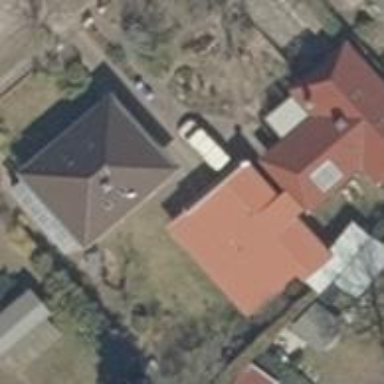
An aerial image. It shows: House with hipped roof.